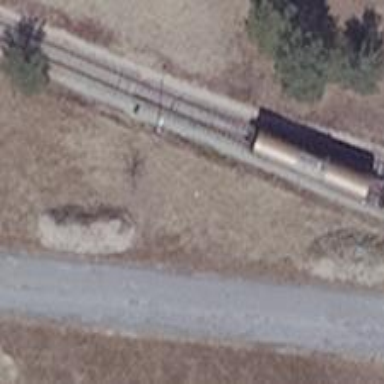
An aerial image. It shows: Railway switch.